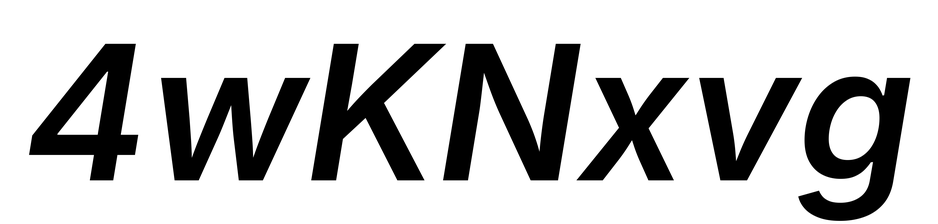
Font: Inter-Italic_SemiBold_Italic